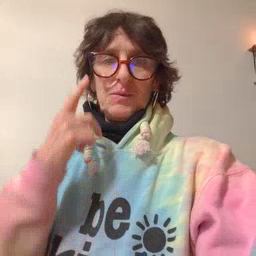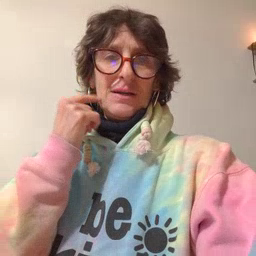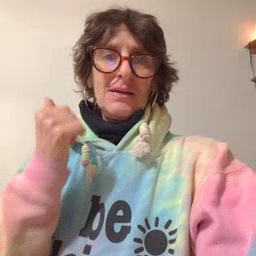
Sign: cry